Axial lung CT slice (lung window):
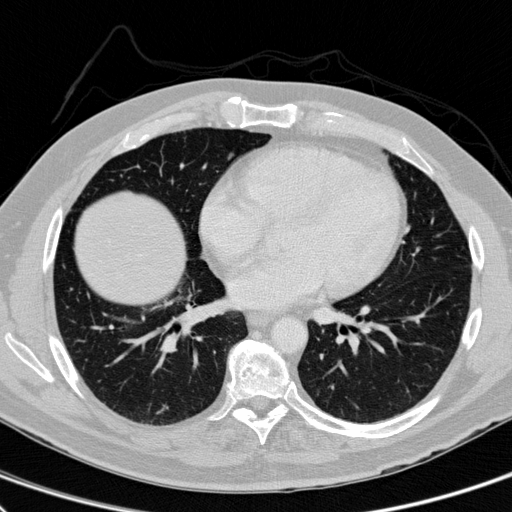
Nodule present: no